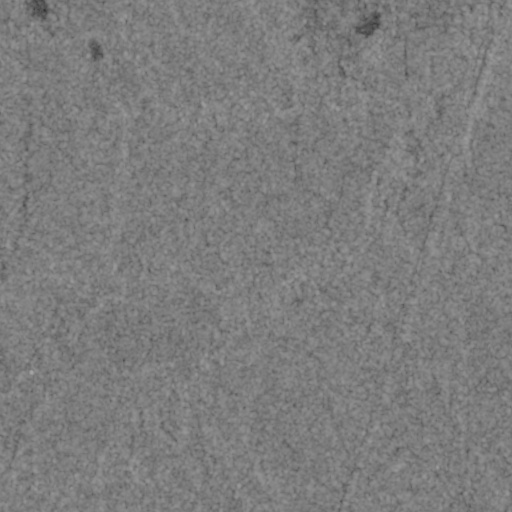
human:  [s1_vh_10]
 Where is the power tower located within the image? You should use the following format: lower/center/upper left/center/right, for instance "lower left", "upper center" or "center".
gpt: The power tower is located in the right of the image.
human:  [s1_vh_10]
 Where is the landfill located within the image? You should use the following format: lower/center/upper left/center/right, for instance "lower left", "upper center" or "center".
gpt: There is no landfill in the image.

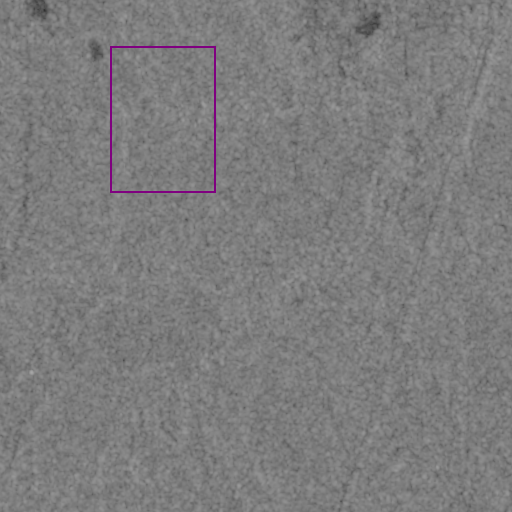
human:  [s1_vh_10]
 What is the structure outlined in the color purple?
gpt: There is no purple outline.
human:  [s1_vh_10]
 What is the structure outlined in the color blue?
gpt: There is no structure outlined in blue.